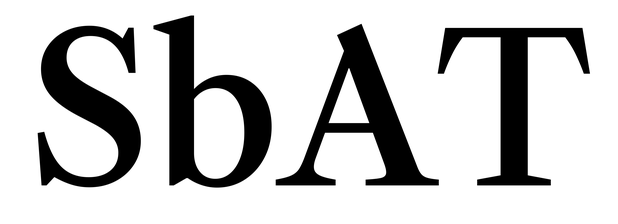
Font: LibreCaslonText_Medium